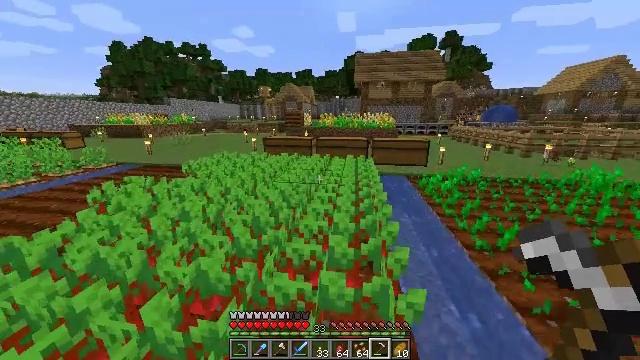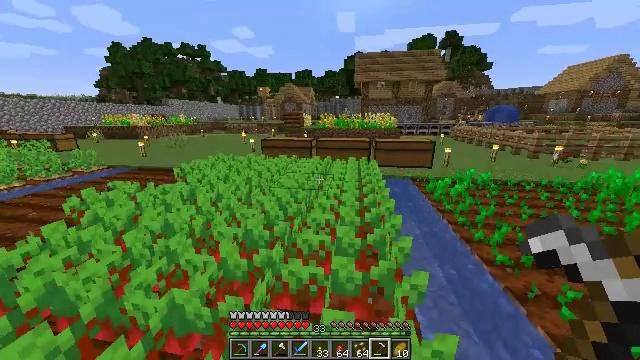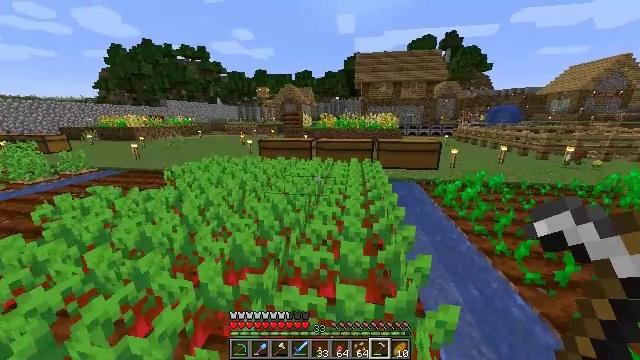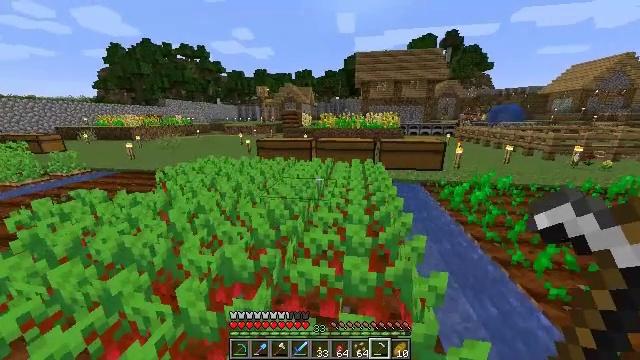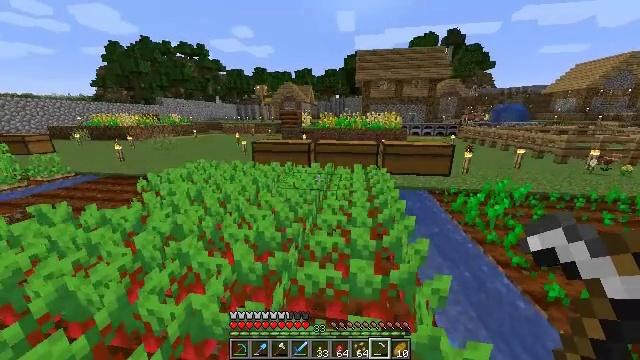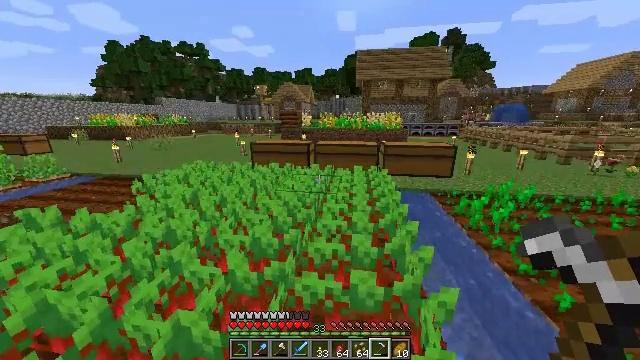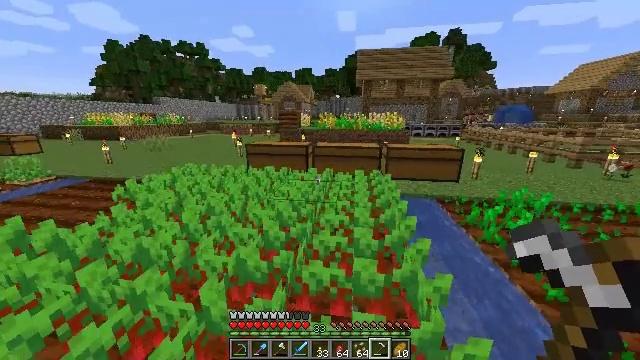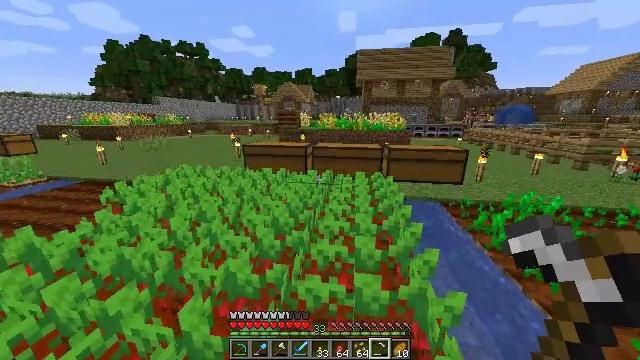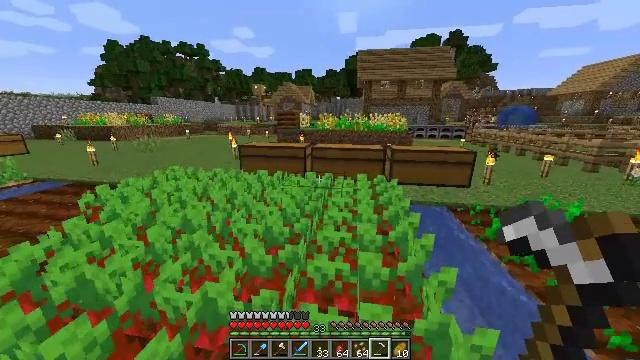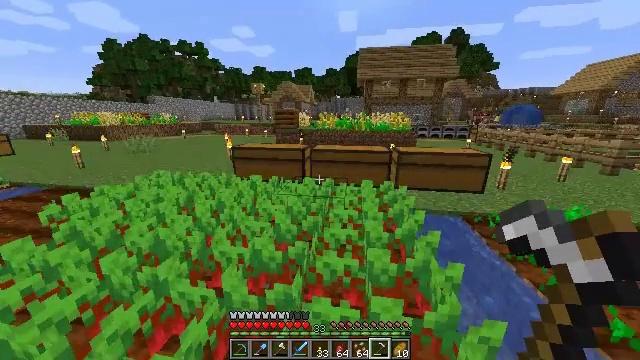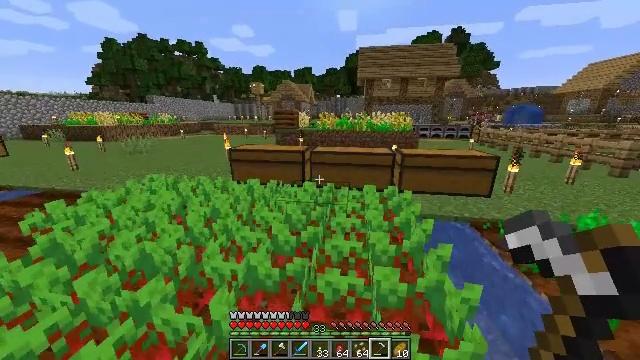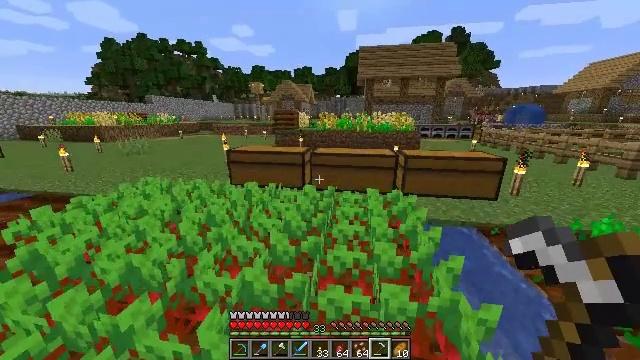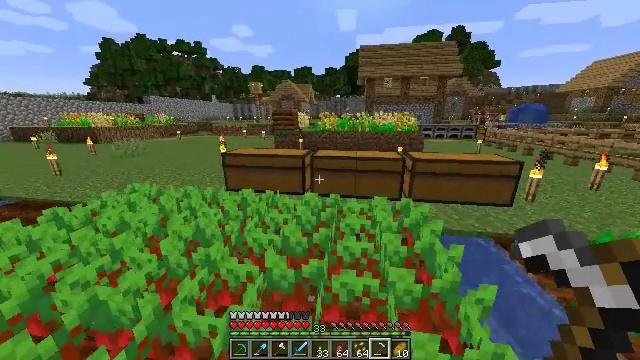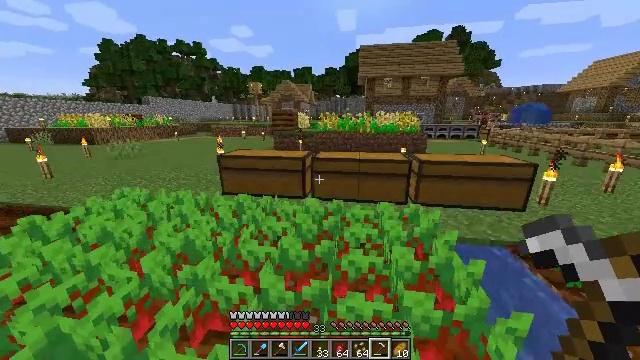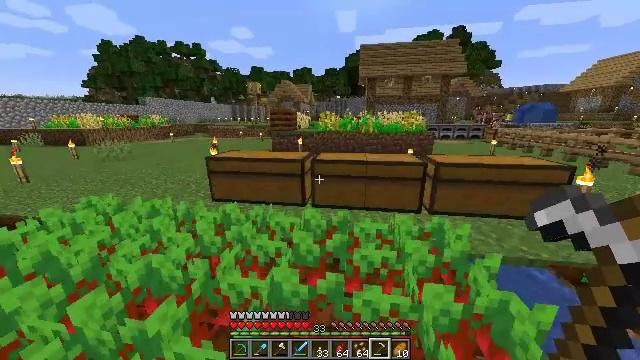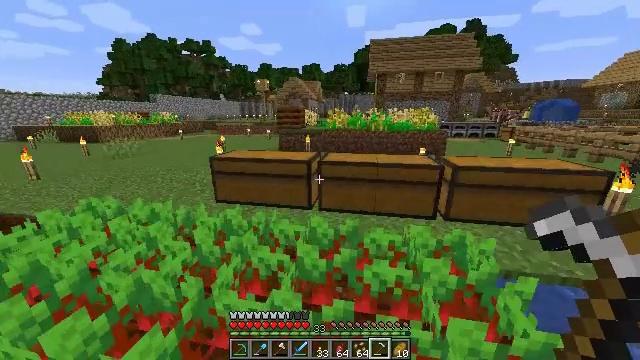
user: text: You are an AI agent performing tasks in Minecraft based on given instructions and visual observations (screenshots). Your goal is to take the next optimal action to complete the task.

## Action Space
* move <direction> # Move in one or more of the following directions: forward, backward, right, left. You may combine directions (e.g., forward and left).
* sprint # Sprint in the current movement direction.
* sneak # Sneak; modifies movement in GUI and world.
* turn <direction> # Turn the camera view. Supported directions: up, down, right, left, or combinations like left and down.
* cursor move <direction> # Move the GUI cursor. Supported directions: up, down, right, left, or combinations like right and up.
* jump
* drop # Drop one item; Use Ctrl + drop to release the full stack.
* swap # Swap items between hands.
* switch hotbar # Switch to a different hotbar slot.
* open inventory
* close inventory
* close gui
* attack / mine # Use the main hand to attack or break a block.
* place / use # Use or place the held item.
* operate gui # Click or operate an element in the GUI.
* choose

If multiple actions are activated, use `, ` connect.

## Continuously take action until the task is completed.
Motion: motion action
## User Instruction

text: Pull up beetroots from the soil.
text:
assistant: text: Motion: move forward, sprint
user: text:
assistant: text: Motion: move forward, sprint
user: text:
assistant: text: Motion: move forward, sprint
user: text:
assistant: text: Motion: move forward, sprint
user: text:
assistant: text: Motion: move forward, sprint
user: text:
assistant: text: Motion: move forward, sprint
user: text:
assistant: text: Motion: move forward, sprint
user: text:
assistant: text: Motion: move forward, sprint
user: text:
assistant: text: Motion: move forward, sprint
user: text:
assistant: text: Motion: move forward, sprint
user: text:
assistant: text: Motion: move forward, sprint
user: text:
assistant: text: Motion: move forward, sprint
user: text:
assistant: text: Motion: move forward, sprint
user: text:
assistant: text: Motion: move forward, sprint
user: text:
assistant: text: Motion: move forward, sprint, turn left
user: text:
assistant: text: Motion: move forward, turn left and down
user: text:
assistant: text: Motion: move forward, turn left
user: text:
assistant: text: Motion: move forward, turn left and down
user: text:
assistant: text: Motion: move forward, turn left and down
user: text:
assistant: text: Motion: move forward, turn left and down, use / place
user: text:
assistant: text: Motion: move forward, use / place
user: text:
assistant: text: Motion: turn down, use / place
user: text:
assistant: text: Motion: turn down
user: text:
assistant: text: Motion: turn down
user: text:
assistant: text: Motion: cursor move right, open gui
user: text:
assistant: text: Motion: no_op
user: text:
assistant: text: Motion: no_op
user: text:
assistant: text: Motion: no_op
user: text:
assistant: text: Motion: cursor move left
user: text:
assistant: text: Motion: no_op